Question: I am trying to create a simple Twitter client with lazy loading of Twitter images. I can get and display tweets in the UITableView but I am unable to load the image.
This is what I get, text and username loads correctly but no images:

I think the problem might be in this method which is called by the delegate once image loads and should display the image in table view cell:
'''
// Called by ImageDownloader when image is ready to be displayed
- (void)imageDidLoad:(NSString *)downloadedImageUrl downloadedImage:(UIImage *)downloadedImage
{
for (Tweet *tweet in self.tweets) {
if (tweet.userProfileImageUrl == downloadedImageUrl) {
tweet.userProfileImage = downloadedImage;
UITableViewCell *tweetCell = [self.tableView cellForRowAtIndexPath:tweet.uiTableViewCellIndexPath];
tweetCell.imageView.image = downloadedImage;
}
}
}
'''
But I am pasting more of my code bellow just to be sure...
---
I have defined a simple class for my tweets:
'''
@interface Tweet : NSObject
{
NSString *userName;
NSString *text;
NSString *userProfileImageUrl;
UIImage *userProfileImage;
NSIndexPath *uiTableViewCellIndexPath;
}
@property (nonatomic, retain) NSString *userName;
@property (nonatomic, retain) NSString *text;
@property (nonatomic, retain) NSString *userProfileImageUrl;
@property (nonatomic, retain) UIImage *userProfileImage;
@property (nonatomic, retain) NSIndexPath *uiTableViewCellIndexPath;
@end
'''
I have also implemented a simple image downloader class:
'''
@protocol ImageDownloaderDelegate
- (void)imageDidLoad:(NSString *)downloadedImageUrl downloadedImage:(UIImage *)downloadedImage;
@end
@interface ImageDownloader : NSObject
{
NSString *imageUrl;
UIImage *downloadedImage;
id <ImageDownloaderDelegate> __unsafe_unretained delegate;
NSMutableData *activeDownload;
NSURLConnection *imageConnection;
}
@property (nonatomic, retain) NSString *imageUrl;
@property (nonatomic, retain) UIImage *downloadedImage;
@property (unsafe_unretained) id <ImageDownloaderDelegate> delegate;
@property (nonatomic, retain) NSMutableData *activeDownload;
@property (nonatomic, retain) NSURLConnection *imageConnection;
- (void)startDownload;
- (void)cancelDownload;
@end
'''
With this implementation:
'''
#import "ImageDownloader.h"
#define kImageWidth 48
#define kImageHeight 48
@implementation ImageDownloader
@synthesize imageUrl;
@synthesize downloadedImage;
@synthesize delegate;
@synthesize activeDownload;
@synthesize imageConnection;
#pragma mark
- (void)startDownload
{
self.activeDownload = [NSMutableData data];
self.imageConnection = [[NSURLConnection alloc] initWithRequest:[NSURLRequest requestWithURL:[NSURL URLWithString:self.imageUrl]] delegate:self];
}
- (void)cancelDownload
{
[self.imageConnection cancel];
self.imageConnection = nil;
self.activeDownload = nil;
}
#pragma mark -
#pragma mark Download support (NSURLConnectionDelegate)
- (void)connection:(NSURLConnection *)connection didFailWithError:(NSError *)error
{
// Clear the activeDownload property to allow later attempts
self.activeDownload = nil;
// Release the connection now that it's finished
self.imageConnection = nil;
}
- (void)connectionDidFinishLoading:(NSURLConnection *)connection
{
// Set userProfileImage and clear temporary data/image
UIImage *image = [[UIImage alloc] initWithData:self.activeDownload];
if (image.size.width != kImageWidth || image.size.height != kImageHeight) {
CGSize itemSize = CGSizeMake(kImageWidth, kImageHeight);
UIGraphicsBeginImageContext(itemSize);
CGRect imageRect = CGRectMake(0.0, 0.0, itemSize.width, itemSize.height);
[image drawInRect:imageRect];
self.downloadedImage = UIGraphicsGetImageFromCurrentImageContext();
UIGraphicsEndImageContext();
} else {
self.downloadedImage = image;
}
self.activeDownload = nil;
// Release the connection now that it's finished
self.imageConnection = nil;
// Call our delegate and tell it that our image is ready for display
[delegate imageDidLoad:self.imageUrl downloadedImage:self.downloadedImage];
}
@end
'''
In my master controller I load the tweets:
'''
// Fetch the Twitter timeline and assigns tweets to the tweets property
- (void)fetchTweets
{
self.tweets = [[NSMutableArray alloc] init];
NSString *userTimelineUrl = @"https://api.twitter.com/1/statuses/user_timeline.json?include_entities=true&include_rts=true&screen_name=richardknop&count=25";
dispatch_async(dispatch_get_global_queue(DISPATCH_QUEUE_PRIORITY_DEFAULT, 0), ^{
NSData *data = [NSData dataWithContentsOfURL:[NSURL URLWithString:userTimelineUrl]];
NSError *error;
NSArray *tweetJsonObjects = [NSJSONSerialization JSONObjectWithData:data options:kNilOptions error:&error];
for (NSUInteger i = 0; i < [tweetJsonObjects count]; i++) {
Tweet *tweet = [[Tweet alloc] init];
tweet.userName = [[[tweetJsonObjects objectAtIndex:i] objectForKey:@"user"] objectForKey:@"name"];
NSString * textString = [[tweetJsonObjects objectAtIndex:i] objectForKey:@"text"];
tweet.text = textString;
tweet.userProfileImageUrl = [[[tweetJsonObjects objectAtIndex:i] objectForKey:@"user"] objectForKey:@"profile_image_url"];
[self.tweets addObject:tweet];
}
dispatch_async(dispatch_get_main_queue(), ^{
[self.tableView reloadData];
});
});
}
'''
This is how I load contents of the table view:
'''
- (NSInteger)tableView:(UITableView *)tableView numberOfRowsInSection:(NSInteger)section
{
int count = [self.tweets count];
return count;
}
- (UITableViewCell *)tableView:(UITableView *)tableView cellForRowAtIndexPath:(NSIndexPath *)indexPath
{
static NSString *cellIdentifier = @"TweetCell";
UITableViewCell * tweetCell = [tableView dequeueReusableCellWithIdentifier:cellIdentifier];
if (tweetCell == nil) {
tweetCell = [[UITableViewCell alloc] initWithStyle:UITableViewCellStyleSubtitle reuseIdentifier:cellIdentifier];
}
if ([self.tweets count] > 0) {
Tweet *tweet = [self.tweets objectAtIndex:indexPath.row];
tweet.uiTableViewCellIndexPath = indexPath;
tweetCell.textLabel.text = tweet.text;
tweetCell.detailTextLabel.text = tweet.userName;
// Only load cached images; defer new downloads until scrolling ends
if (!tweet.userProfileImage) {
if (self.tableView.dragging == NO && self.tableView.decelerating == NO) {
[self startImageDownload:tweet.userProfileImageUrl];
}
// If a download is deferred or in progress, return a placeholder image
tweetCell.imageView.image = [UIImage imageNamed:@"Placeholder.png"];
} else {
tweetCell.imageView.image = tweet.userProfileImage;
}
}
return tweetCell;
}
'''
This method starts a download if a tweet image:
'''
- (void)startImageDownload:(NSString *)userProfileImageUrl
{
BOOL downloadAlreadyInProgress = NO;
for (ImageDownloader *storedImageDownloader in self.imageDownloadsInProgress) {
if (storedImageDownloader.imageUrl == userProfileImageUrl) {
downloadAlreadyInProgress = YES;
}
}
if (downloadAlreadyInProgress == NO) {
ImageDownloader *imageDownloader = [[ImageDownloader alloc] init];
imageDownloader.imageUrl = userProfileImageUrl;
imageDownloader.delegate = self;
[self.imageDownloadsInProgress addObject:imageDownloader];
[imageDownloader startDownload];
}
}
'''
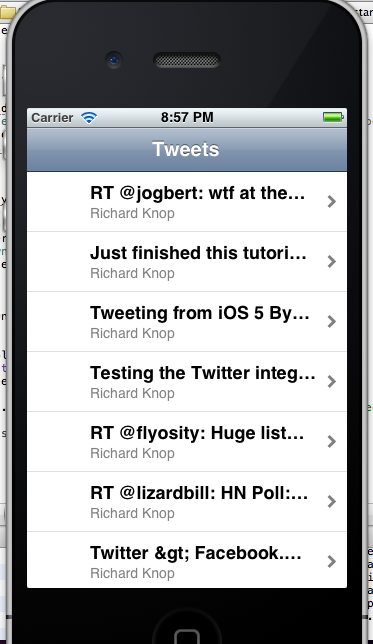
Answer: Either you removed the important parts of the code because it was too long to post or you are missing the most important method from the 'NSURLConnectionDataDelegate' (formerly known as 'NSURLConnectionDelegate') protocol. The one where you fill 'self.activeDownload' with actual data.
'''
- (void)connection:(NSURLConnection *)connection didReceiveData:(NSData *)data {
[self.activeDownload appendData:data];
}
'''